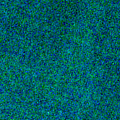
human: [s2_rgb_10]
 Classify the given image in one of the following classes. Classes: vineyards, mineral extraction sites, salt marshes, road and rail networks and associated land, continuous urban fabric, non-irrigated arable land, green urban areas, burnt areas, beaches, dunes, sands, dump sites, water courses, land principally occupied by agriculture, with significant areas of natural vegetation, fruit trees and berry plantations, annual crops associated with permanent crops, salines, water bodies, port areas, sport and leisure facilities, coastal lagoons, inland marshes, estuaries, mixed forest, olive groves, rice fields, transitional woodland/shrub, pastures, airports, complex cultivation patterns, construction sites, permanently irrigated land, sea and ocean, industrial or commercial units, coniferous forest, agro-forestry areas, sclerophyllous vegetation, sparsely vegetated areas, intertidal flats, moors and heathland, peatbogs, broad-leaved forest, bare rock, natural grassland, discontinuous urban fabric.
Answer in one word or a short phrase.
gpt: sea and ocean